Question: First of all, I am a beginner at developing Android apps. I have run into a problem installing Google Play services into my project. I followed the instructions on the developers.google.com site for installing Google Play services SDK on my Android Studio. I then followed instructions on 'developers.google.com' for adding service to my project. When it comes to syncing, I keep getting an error as shown in attached image. I am using Android Studio 1.5.1 and installed Google Play services ver 29.0.0. SDK. Attempting to install the Google Location, Activity Recognition, and Places API.
Can anyone help me with this issue, I am completely stuck on this.

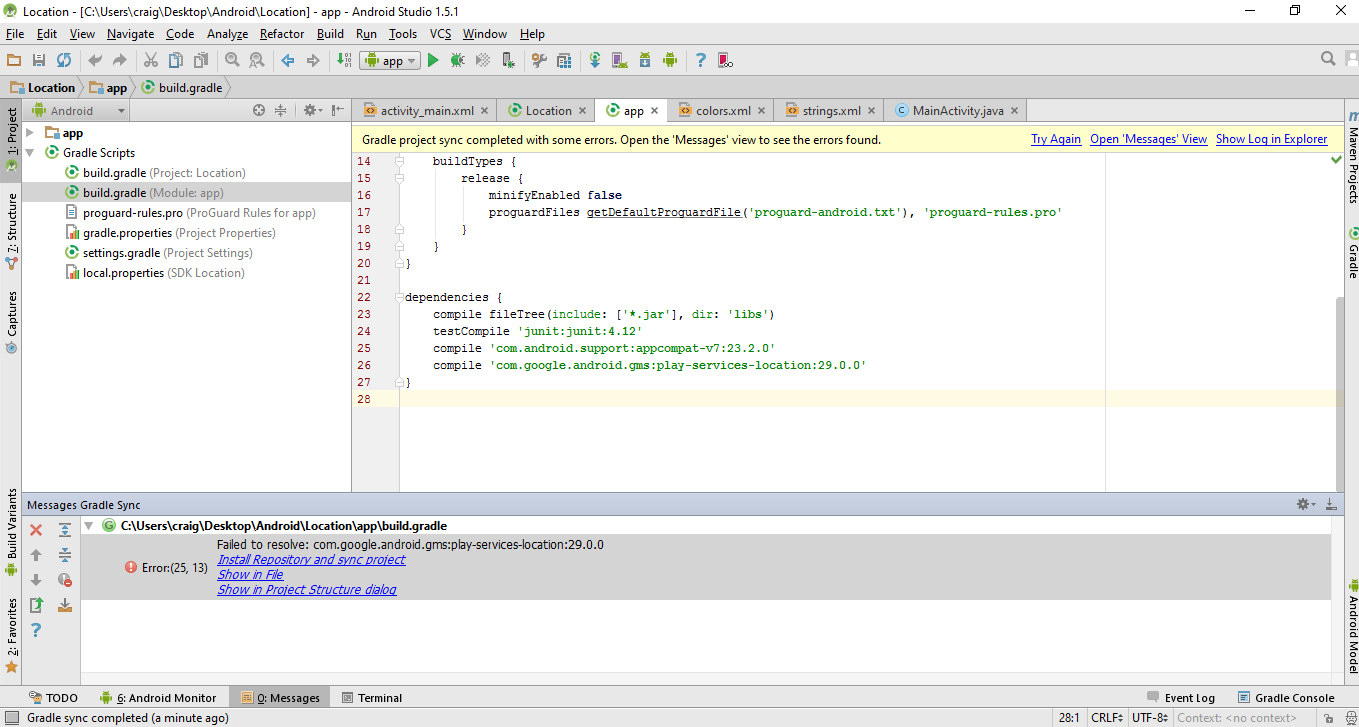
Answer: It happens because . The latest version is currently .
Change
'''
com.google.android.gms:play-services-location:29.0.0
'''
with
'''
com.google.android.gms:play-services-location:8.4.0
'''
Pay attention.
What you are calling is the version of inside the SDK Manager, of the which is .
<URL>